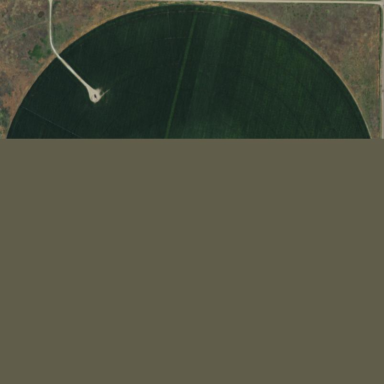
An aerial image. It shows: Farmland with pivot irrigation system.